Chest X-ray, PA view. Patient: 52 years old, sex F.
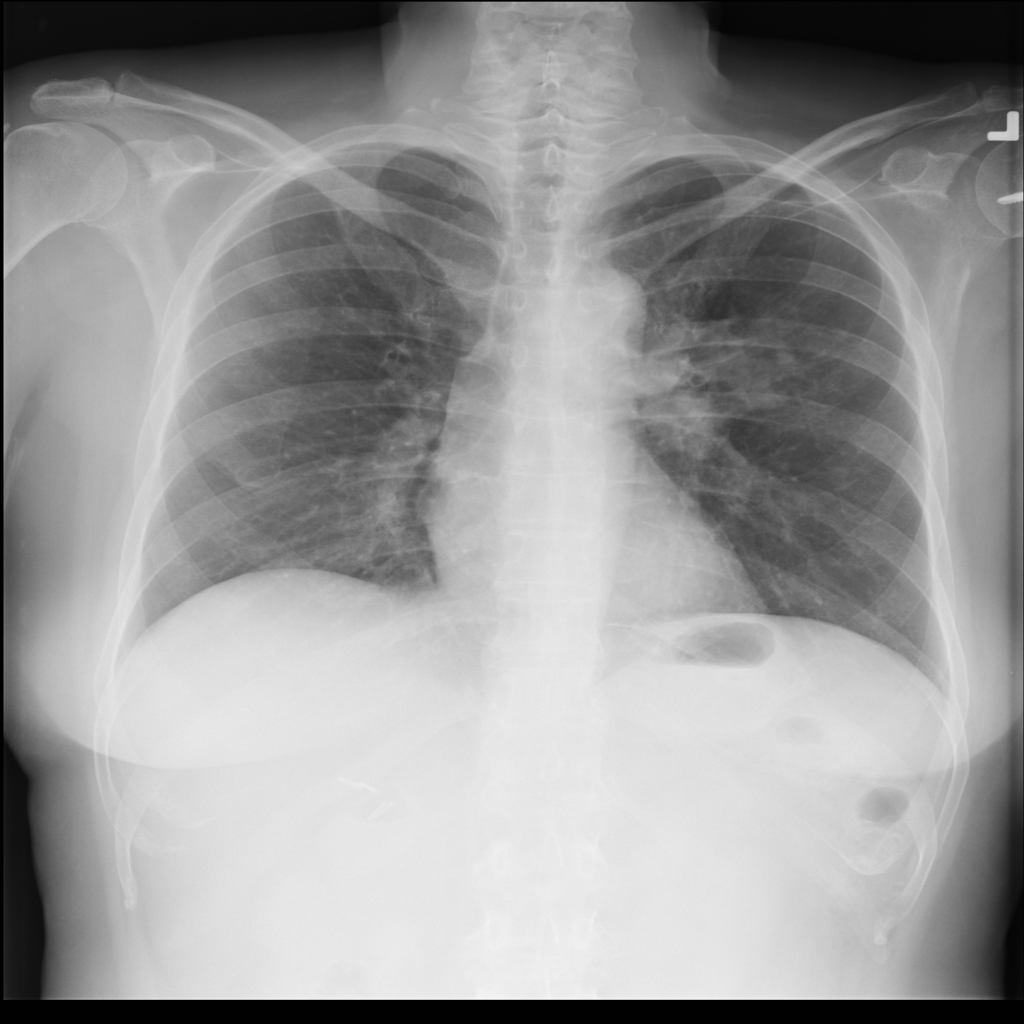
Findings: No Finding